Field crop: tomato
Growth stage: 1
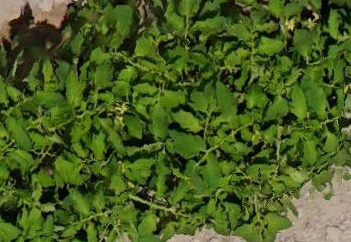
Species: tomato